Aerial crown-view tile of a tropical tree (Barro Colorado Island, Panama), acquired 20250915:
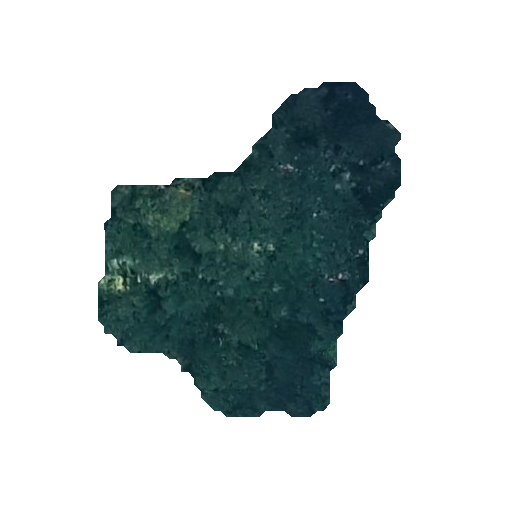
Species: Pouteria stipitata
GBIF accepted scientific name: Pouteria stipitata
Crown area: 92.451 m²